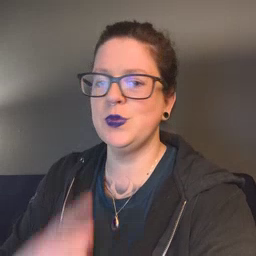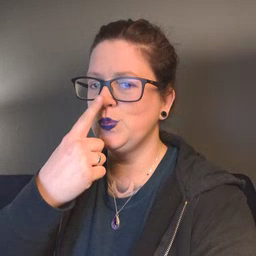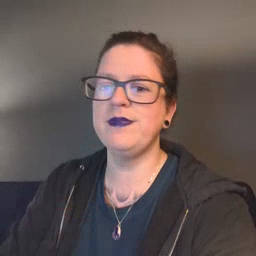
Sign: nose